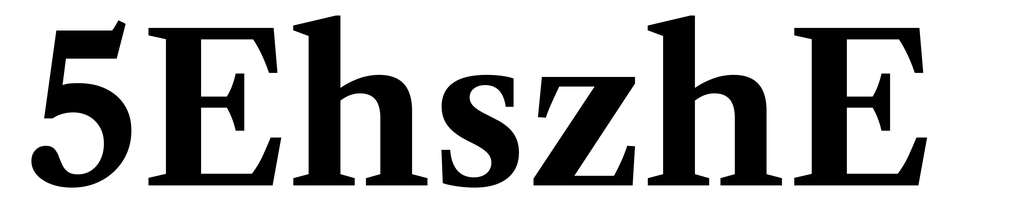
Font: LibreCaslonText_Bold